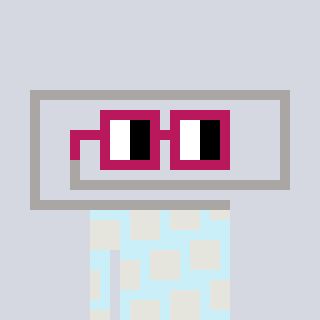
a pixel art character with square dark red glasses, a paperclip-shaped head and a cold-colored body on a cool background